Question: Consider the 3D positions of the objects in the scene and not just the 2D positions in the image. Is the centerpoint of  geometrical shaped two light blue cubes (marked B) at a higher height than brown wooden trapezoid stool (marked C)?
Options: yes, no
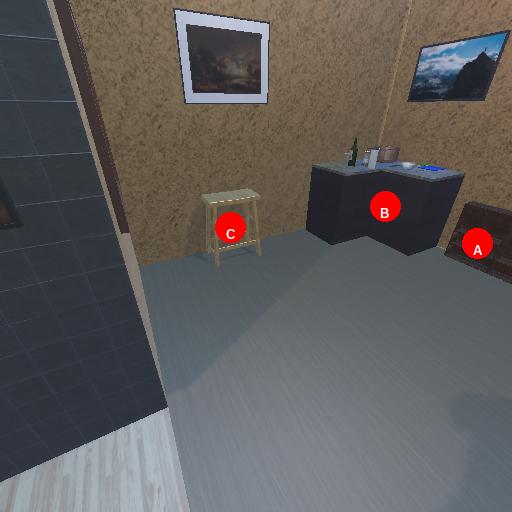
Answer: yes